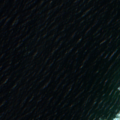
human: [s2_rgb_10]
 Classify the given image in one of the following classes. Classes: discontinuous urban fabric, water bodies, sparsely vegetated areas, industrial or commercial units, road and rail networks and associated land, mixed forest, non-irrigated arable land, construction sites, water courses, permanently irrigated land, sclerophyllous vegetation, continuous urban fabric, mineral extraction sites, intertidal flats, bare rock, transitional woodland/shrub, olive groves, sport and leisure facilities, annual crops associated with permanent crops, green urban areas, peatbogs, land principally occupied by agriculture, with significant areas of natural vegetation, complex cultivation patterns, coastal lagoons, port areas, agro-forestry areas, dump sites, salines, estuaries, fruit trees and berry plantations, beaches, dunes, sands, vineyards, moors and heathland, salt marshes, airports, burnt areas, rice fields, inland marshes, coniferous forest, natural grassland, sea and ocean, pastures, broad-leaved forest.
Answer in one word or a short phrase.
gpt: sea and ocean